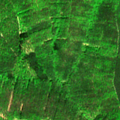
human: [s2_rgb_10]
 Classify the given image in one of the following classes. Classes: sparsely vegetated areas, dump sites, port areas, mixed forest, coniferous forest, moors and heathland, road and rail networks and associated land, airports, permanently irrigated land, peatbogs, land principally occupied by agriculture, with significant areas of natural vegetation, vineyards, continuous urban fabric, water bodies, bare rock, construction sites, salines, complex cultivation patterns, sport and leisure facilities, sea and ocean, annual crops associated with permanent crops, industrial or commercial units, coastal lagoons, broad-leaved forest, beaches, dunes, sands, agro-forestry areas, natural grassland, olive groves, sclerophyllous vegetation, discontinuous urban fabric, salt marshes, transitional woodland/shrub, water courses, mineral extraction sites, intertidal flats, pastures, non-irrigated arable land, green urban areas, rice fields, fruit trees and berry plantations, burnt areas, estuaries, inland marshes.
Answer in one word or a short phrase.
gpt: vineyards, broad-leaved forest, mixed forest